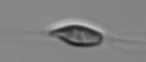
Label: Chrysochromulina